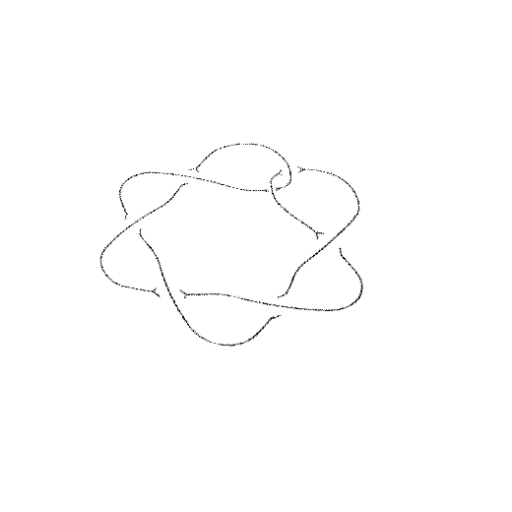
Crossing number: 7